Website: lowes
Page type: review-order
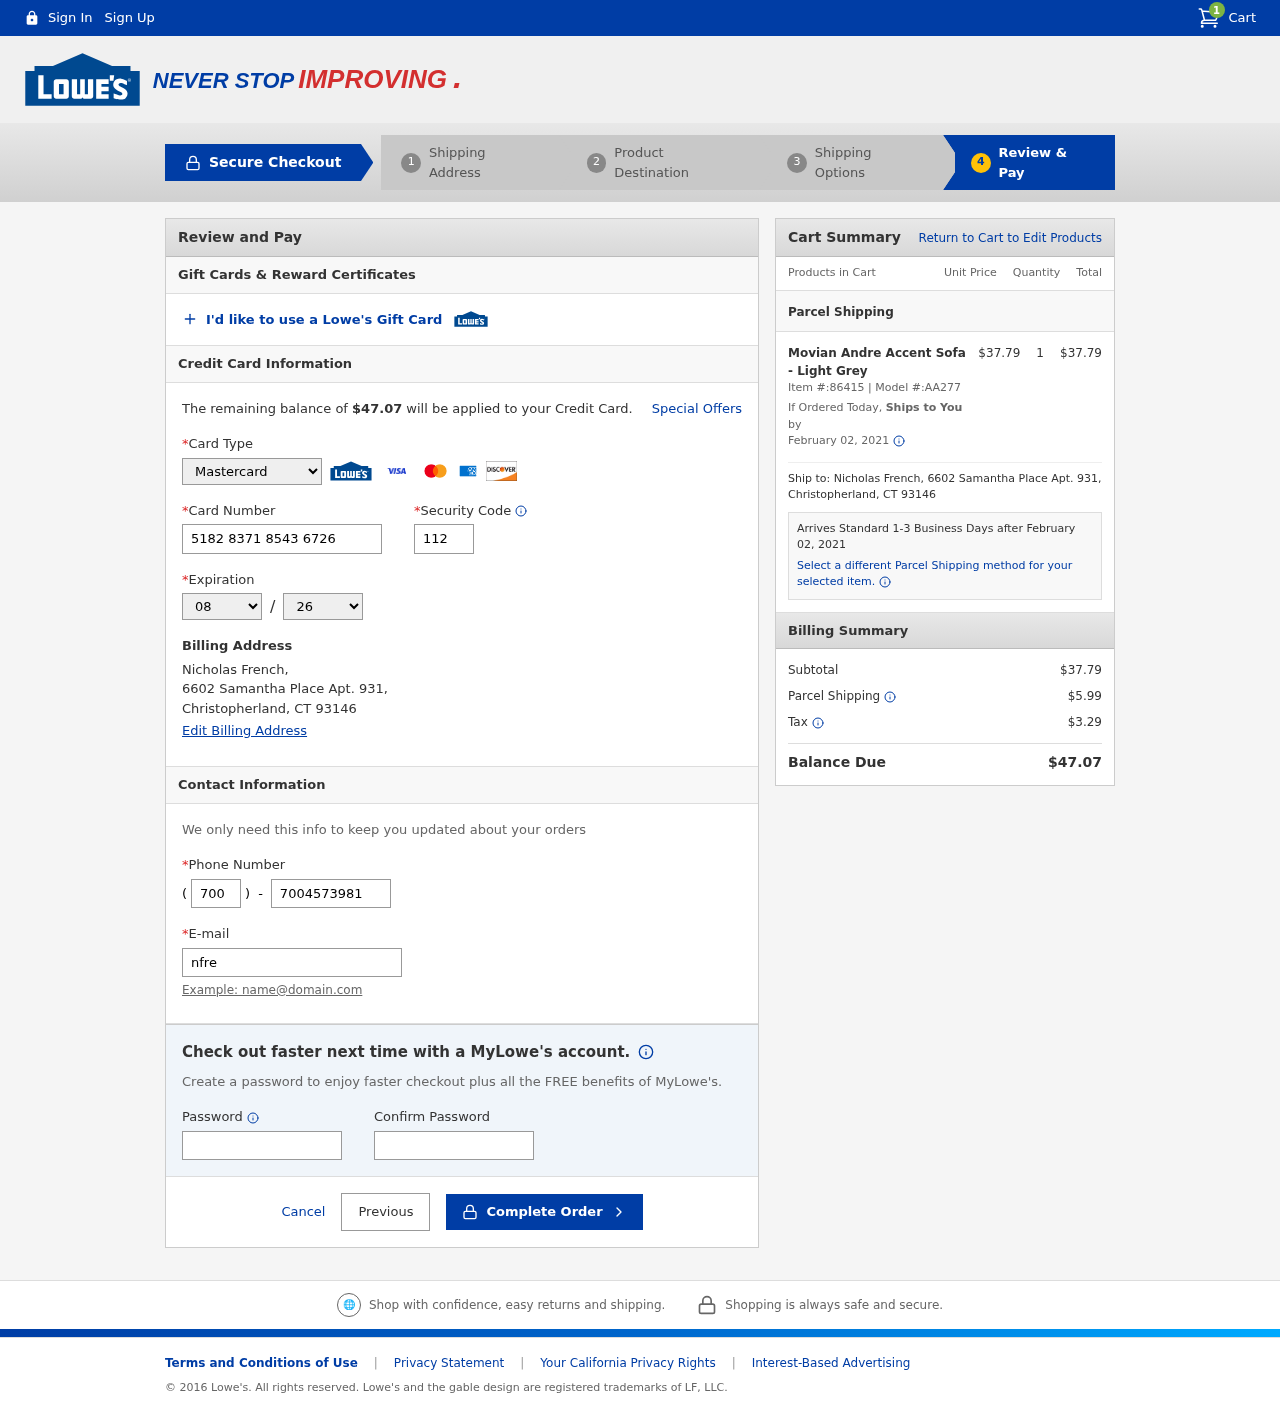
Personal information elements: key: PII_CARD_CVV
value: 112
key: PII_CARD_EXPIRY_MONTH
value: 08
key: PII_CARD_EXPIRY_YEAR
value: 26
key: PII_CARD_NUMBER
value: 5182 8371 8543 6726
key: PII_CARD_TYPE
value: Mastercard
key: PII_CITY
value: Christopherland
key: PII_EMAIL
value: nfrench@gmail.com
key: PII_FULLNAME
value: Nicholas French,
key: PII_PHONE
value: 7004573981
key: PII_PHONE_AREA
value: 700
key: PII_POSTCODE
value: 93146
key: PII_STATE_ABBR
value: CT
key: PII_STREET
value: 6602 Samantha Place Apt. 931
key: PII_STREET
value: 6602 Samantha Place Apt. 931,
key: PII_FULLNAME2
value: Nicholas French
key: PII_POSTCODE_FULL
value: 93146
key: PII_CITY_STATE
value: Christopherland, CT
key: PII_CITY_STATE_ZIP
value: Christopherland, CT 93146
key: PII_POSTCODE_NUMERIC
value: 93146
Product elements: key: PRODUCT1_NAME
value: Movian Andre Accent Sofa - Light Grey
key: PRODUCT1_PRICE
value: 37.79
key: PRODUCT1_QUANTITY
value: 1
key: PRODUCT1_ITEM_NUMBER
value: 86415
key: PRODUCT1_MODEL_NUMBER
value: AA277
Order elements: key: ORDER_NUM_ITEMS
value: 1
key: ORDER_TOTAL
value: $47.07
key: ORDER_SHIPPING_DATE
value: February 02, 2021
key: ORDER_SUBTOTAL
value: $37.79
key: ORDER_SHIPPING_DATE2
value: February 02, 2021
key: ORDER_SUBTOTAL2
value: $37.79
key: ORDER_SHIPPING_COST
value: $5.99
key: ORDER_TAX
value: $3.29